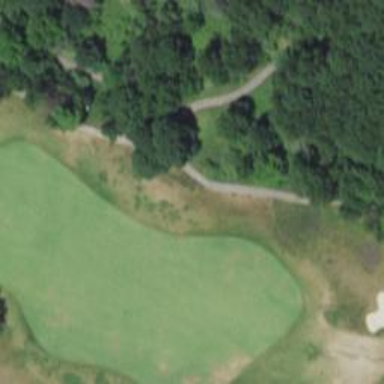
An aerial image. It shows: Path designated for golf carts.